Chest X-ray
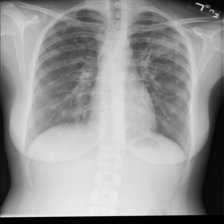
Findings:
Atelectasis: negative
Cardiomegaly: negative
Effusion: negative
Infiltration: negative
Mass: positive
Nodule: positive
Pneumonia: positive
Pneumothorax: negative
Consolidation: negative
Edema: negative
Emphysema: negative
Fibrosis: negative
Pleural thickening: negative
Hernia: negative